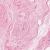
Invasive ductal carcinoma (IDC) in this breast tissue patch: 0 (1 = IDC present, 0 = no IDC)